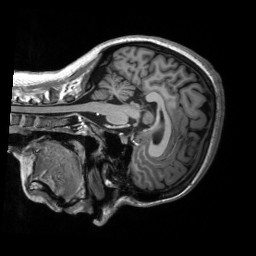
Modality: T1w
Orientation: sagittal
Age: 24
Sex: female
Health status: healthy
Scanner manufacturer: siemens
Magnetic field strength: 3 T
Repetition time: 2.53 s
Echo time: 0.00219 s